Aerial crown-view tile of a tropical tree (Barro Colorado Island, Panama), acquired 20241112:
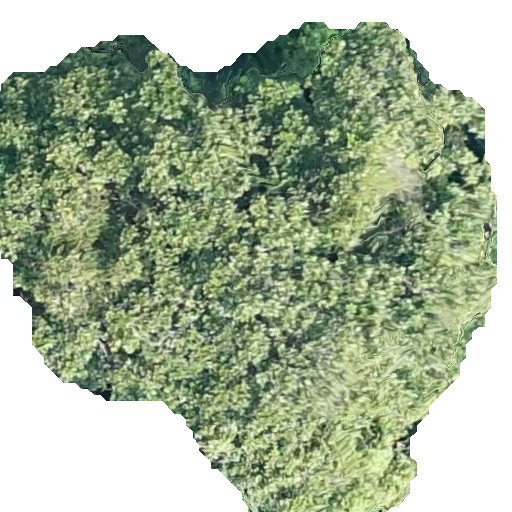
Species: Anacardium excelsum
GBIF accepted scientific name: Anacardium excelsum
Crown area: 295.328 m²